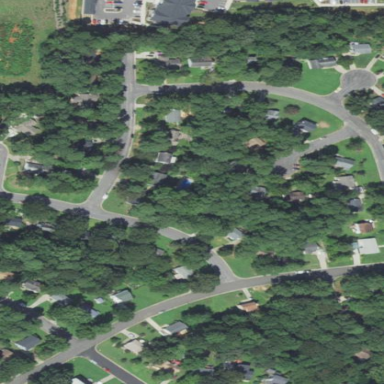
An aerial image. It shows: Residential neighbourhood.